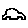
Label: car